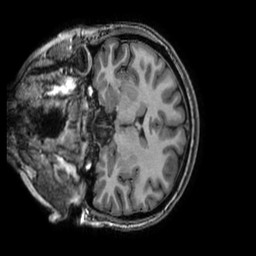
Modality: T1w
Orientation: coronal
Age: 21
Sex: female
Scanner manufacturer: ge
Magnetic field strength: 3 T
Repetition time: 0.008788 s
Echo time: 0.003812 s